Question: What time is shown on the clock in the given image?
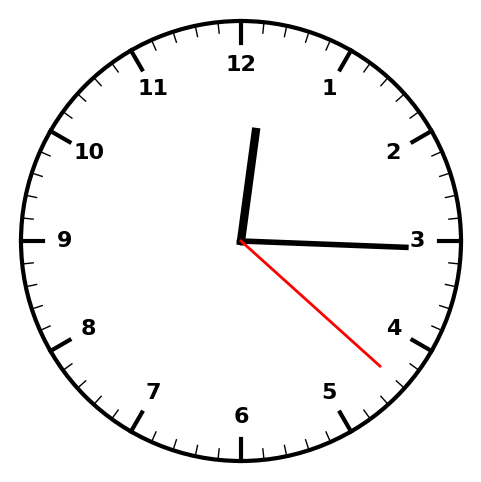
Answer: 12:15:22